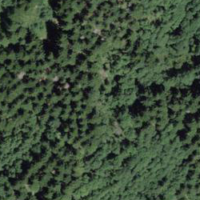
EUNIS habitat code: 44
Species observed at this site:
Campanula trachelium